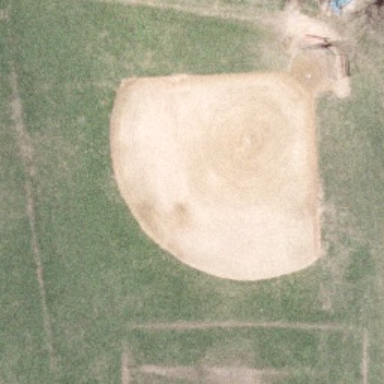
This is an old baseball diamond .